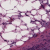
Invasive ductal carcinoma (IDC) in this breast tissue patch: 0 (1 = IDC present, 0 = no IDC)